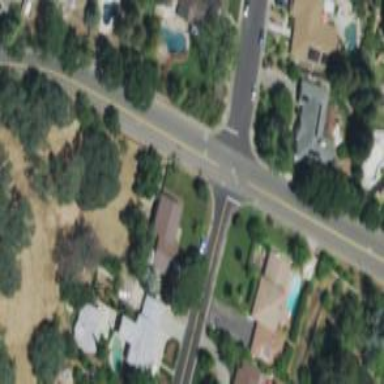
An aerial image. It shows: Road with stop sign.